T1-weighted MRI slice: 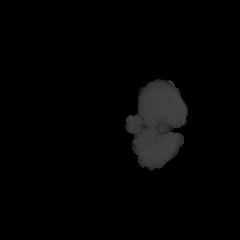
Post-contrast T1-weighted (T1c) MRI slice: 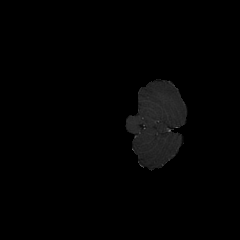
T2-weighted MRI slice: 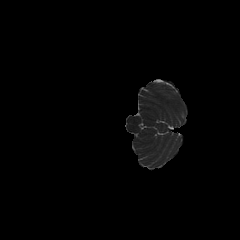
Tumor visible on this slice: no